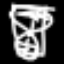
Label: hourglass